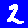
Digit: 2